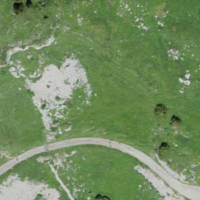
EUNIS habitat code: 23
Species observed at this site:
Astrantia major
Rumex alpinus
Lysandra coridon